Field crop: maize
Growth stage: 2
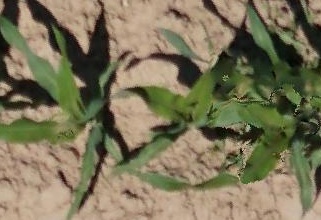
Species: maize